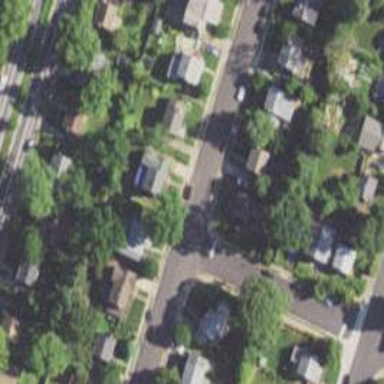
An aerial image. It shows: Sidewalk.